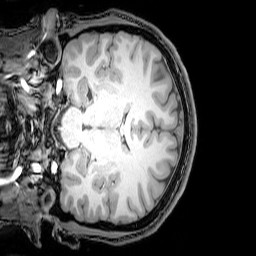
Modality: T1w
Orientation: coronal
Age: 24
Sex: male
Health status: healthy
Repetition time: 0.081 s
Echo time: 0.037 s